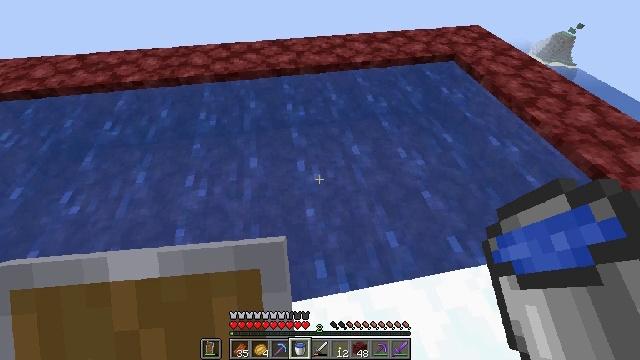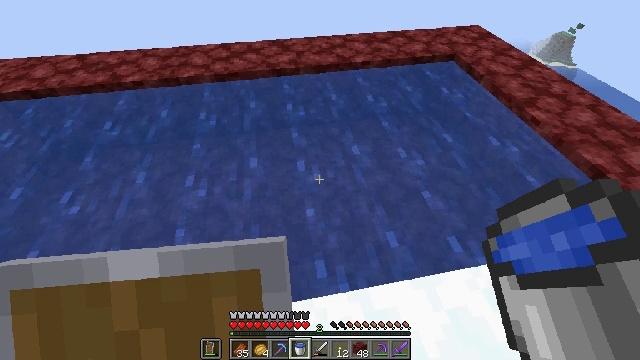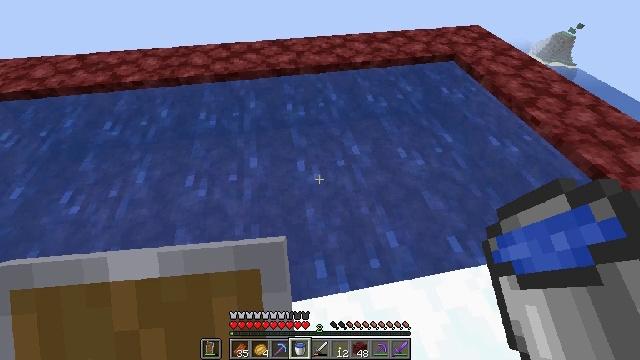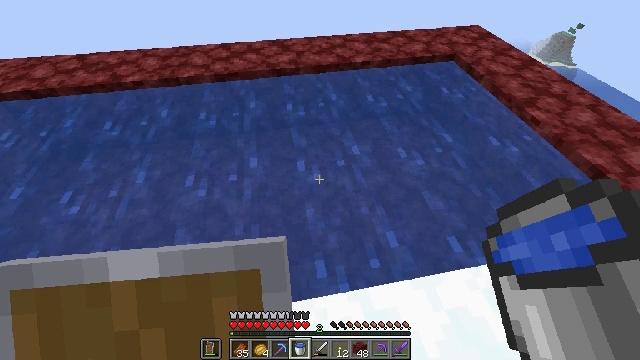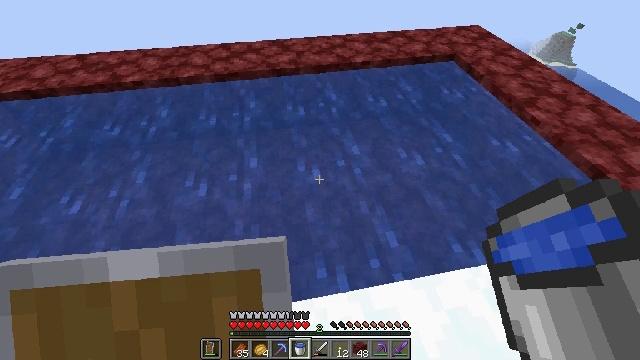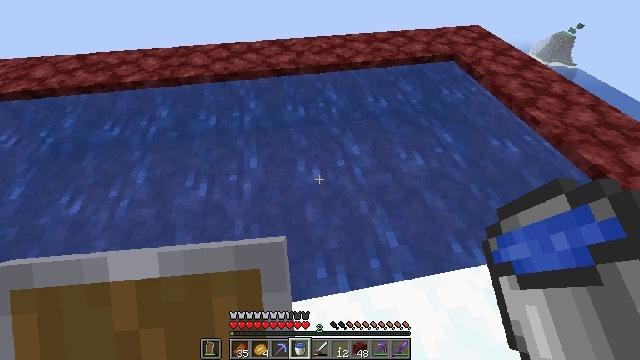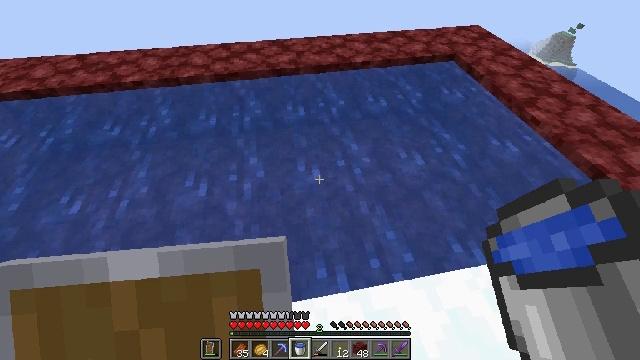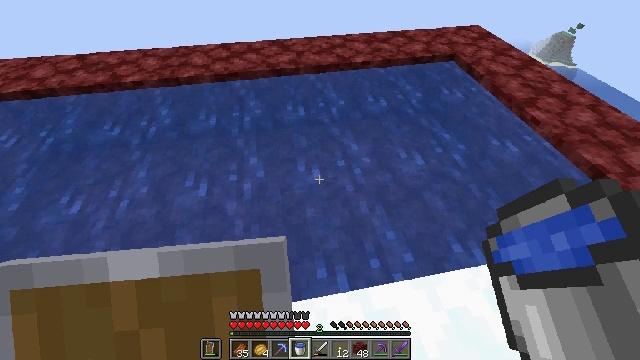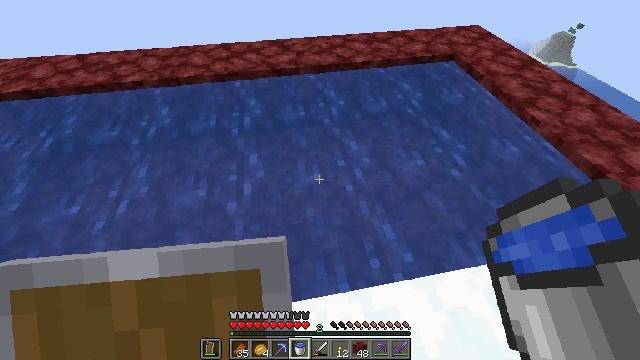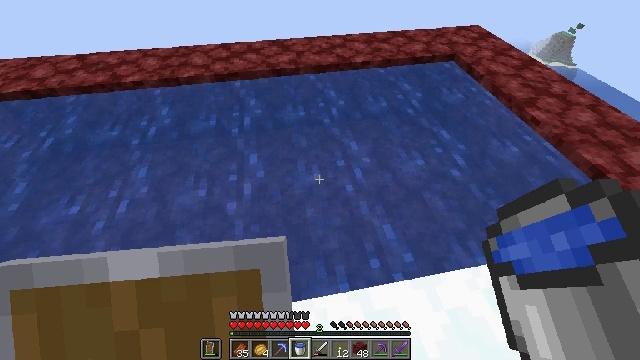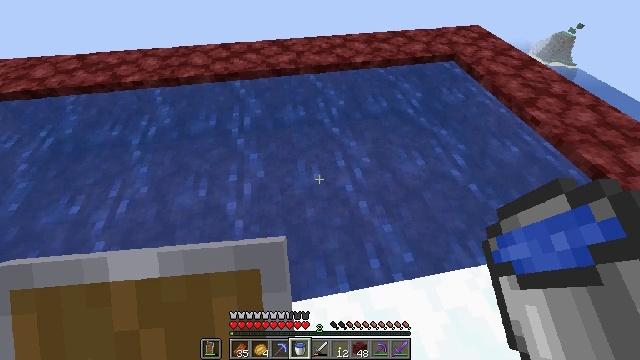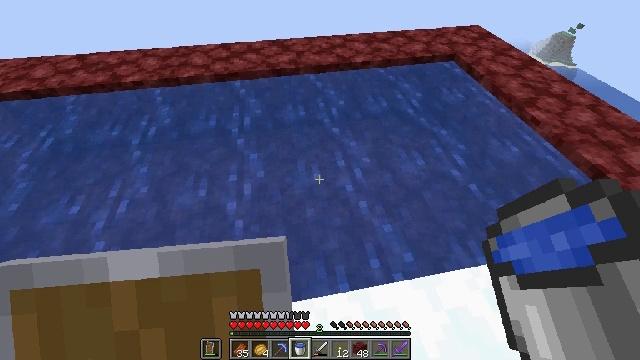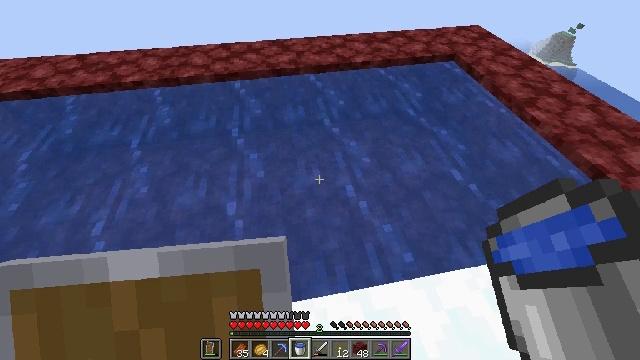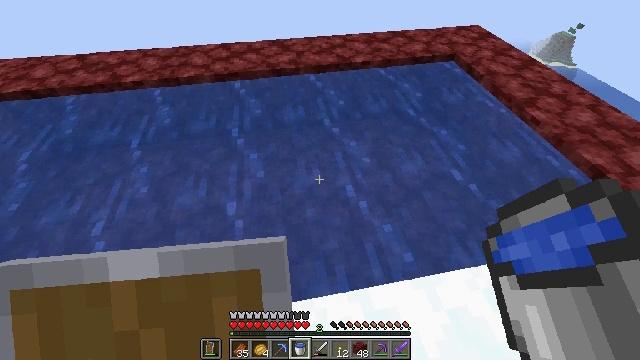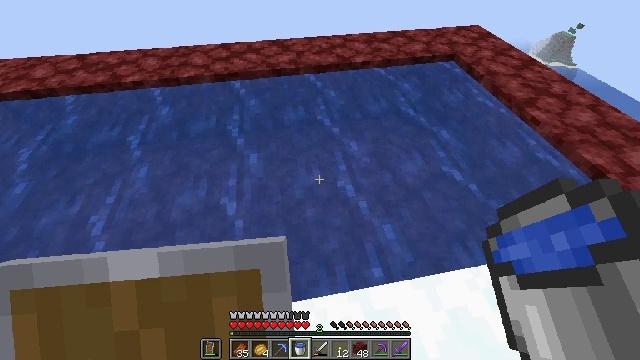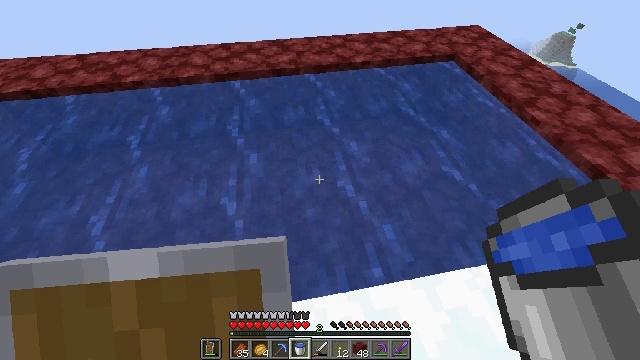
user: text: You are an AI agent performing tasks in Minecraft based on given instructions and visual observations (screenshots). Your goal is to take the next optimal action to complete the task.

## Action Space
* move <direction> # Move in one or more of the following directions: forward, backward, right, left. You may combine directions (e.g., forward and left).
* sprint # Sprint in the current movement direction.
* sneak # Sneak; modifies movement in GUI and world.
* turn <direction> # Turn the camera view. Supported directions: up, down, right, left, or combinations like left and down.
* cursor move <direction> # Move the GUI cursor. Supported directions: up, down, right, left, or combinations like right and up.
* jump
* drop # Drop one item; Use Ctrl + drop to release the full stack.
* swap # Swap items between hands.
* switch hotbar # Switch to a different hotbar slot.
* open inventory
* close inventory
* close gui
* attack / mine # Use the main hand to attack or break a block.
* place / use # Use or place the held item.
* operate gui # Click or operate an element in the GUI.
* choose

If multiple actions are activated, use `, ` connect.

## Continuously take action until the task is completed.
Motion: motion action
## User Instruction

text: Break the ice to collect it.
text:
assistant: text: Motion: no_op
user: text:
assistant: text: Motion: no_op
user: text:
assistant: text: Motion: no_op
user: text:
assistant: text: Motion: no_op
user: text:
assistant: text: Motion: no_op
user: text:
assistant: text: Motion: no_op
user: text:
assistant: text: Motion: no_op
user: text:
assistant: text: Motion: no_op
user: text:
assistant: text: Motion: no_op
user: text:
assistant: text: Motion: no_op
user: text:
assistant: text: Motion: no_op
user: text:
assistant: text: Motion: no_op
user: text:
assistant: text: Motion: no_op
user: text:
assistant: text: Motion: no_op
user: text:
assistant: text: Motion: no_op
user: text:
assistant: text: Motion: no_op
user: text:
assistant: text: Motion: no_op
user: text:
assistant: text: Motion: no_op
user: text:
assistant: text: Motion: no_op
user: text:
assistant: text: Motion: no_op
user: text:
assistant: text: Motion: no_op
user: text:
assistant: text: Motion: no_op
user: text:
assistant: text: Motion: no_op
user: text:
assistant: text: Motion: no_op
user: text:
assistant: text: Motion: no_op
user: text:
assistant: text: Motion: no_op
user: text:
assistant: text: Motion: no_op
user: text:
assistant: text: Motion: no_op
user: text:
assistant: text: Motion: no_op
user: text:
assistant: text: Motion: no_op